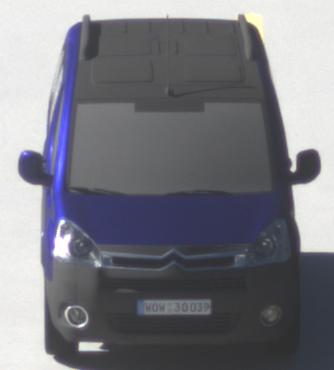
Make: Citroen
Model: Berlingo Kombi VTi 120
Detailed model: Berlingo (II) Kombi
Model produced from: 2009/12
Model produced until: 2012/03
Doors: 5
Color: blue
Road condition: dry road
Daytime: morning or afternoon
Contrast: high contrast